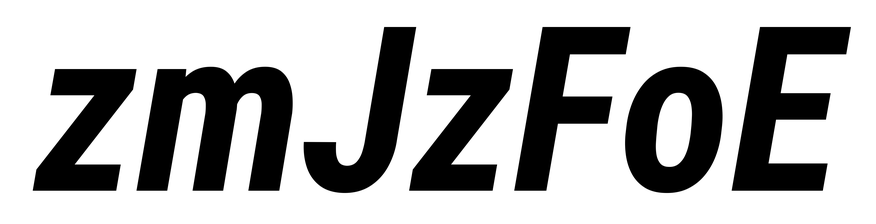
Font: Roboto-Italic_Condensed_Bold_Italic